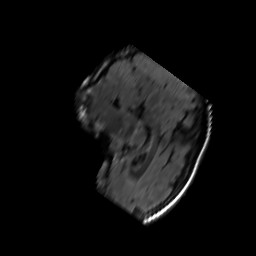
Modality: FLAIR
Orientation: sagittal
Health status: ill
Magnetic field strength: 3 T